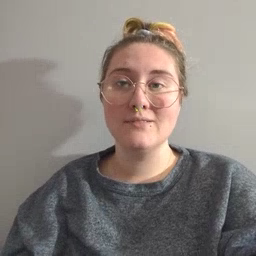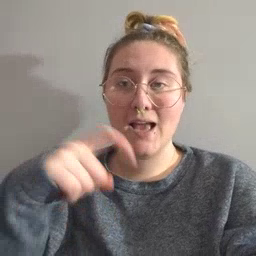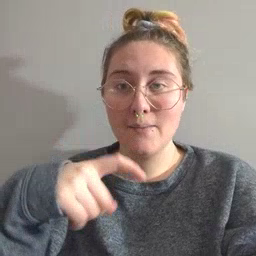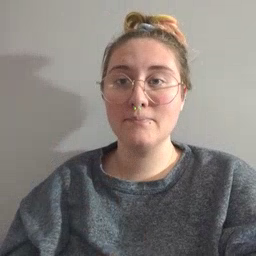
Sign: time